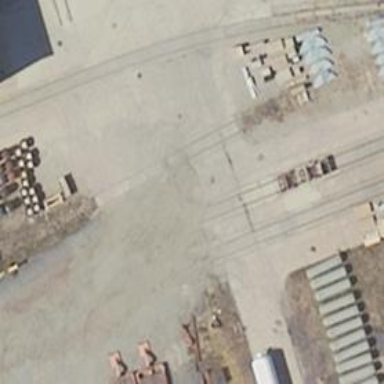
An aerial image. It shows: Unused railway yard.